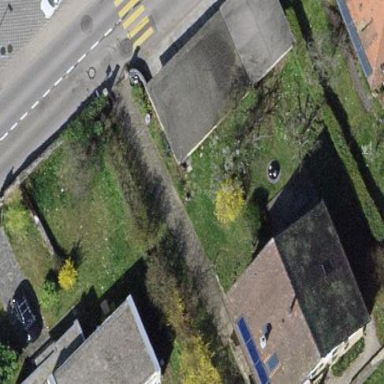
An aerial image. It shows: Garage building.